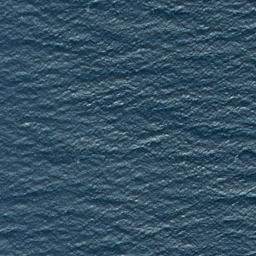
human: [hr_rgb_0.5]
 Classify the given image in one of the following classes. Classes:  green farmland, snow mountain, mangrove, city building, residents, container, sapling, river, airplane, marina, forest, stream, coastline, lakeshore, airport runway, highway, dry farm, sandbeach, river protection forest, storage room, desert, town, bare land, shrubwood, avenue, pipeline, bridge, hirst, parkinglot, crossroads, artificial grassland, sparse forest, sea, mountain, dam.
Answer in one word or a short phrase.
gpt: sea